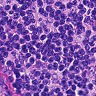
Metastatic tissue present: no